Field crop: maize
Growth stage: 2
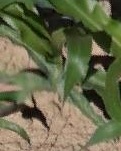
Species: maize